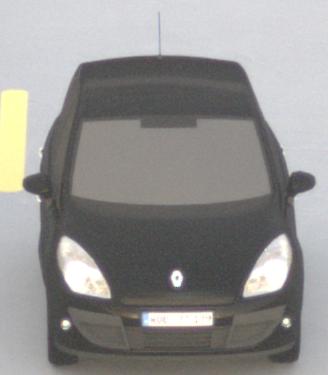
Make: Renault
Model: Scénic 1.6 16V 110
Detailed model: Scénic (III)
Model produced from: 2009/06
Model produced until: 2010/08
Doors: 5
Color: black
Road condition: dry road
Daytime: sunrise or sunset
Contrast: low contrast